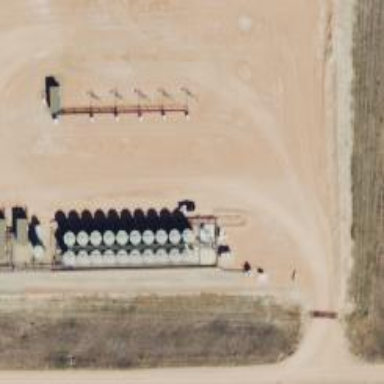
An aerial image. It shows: Storage tank with man-made structure.